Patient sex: M
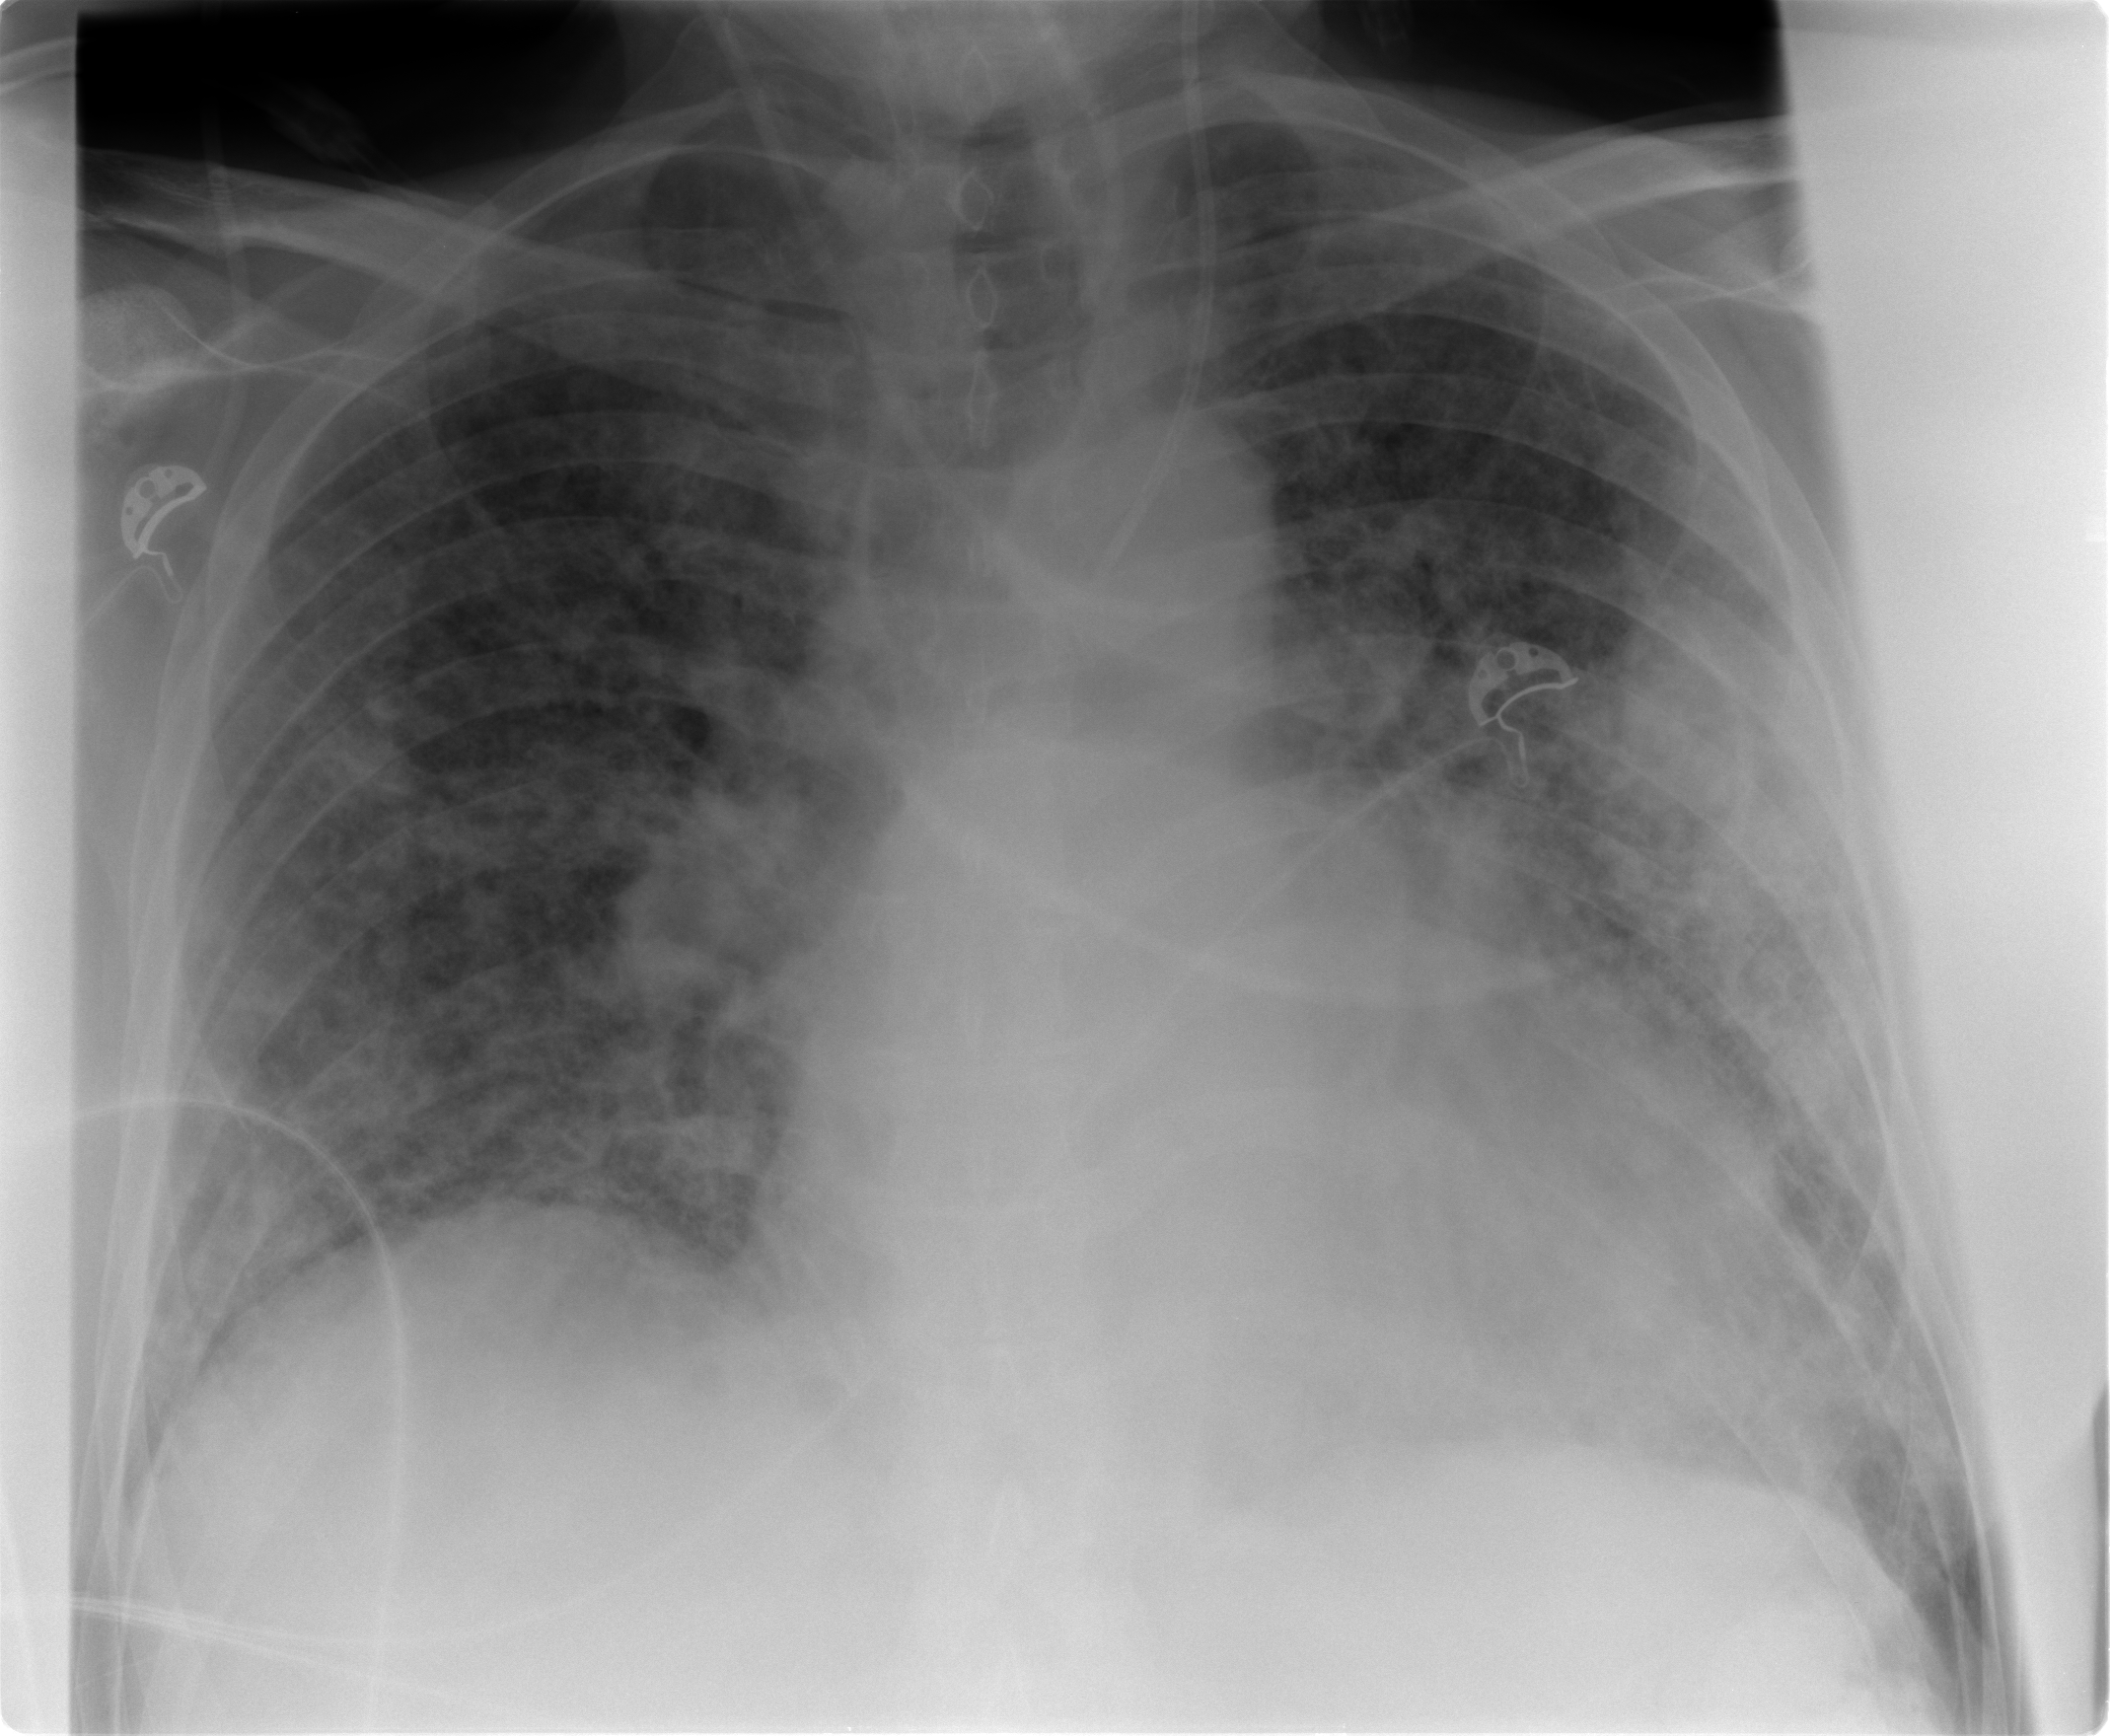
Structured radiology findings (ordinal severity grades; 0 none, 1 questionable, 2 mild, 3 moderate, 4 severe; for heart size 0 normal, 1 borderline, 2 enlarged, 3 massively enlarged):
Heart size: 3
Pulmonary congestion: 1
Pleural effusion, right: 1
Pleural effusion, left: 2
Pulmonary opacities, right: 4
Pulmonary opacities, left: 4
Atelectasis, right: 3
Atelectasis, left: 3